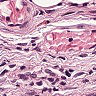
Metastatic tissue present: no